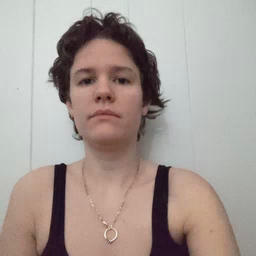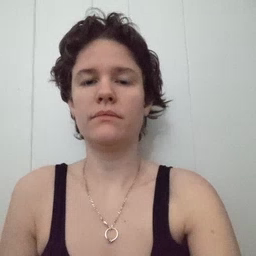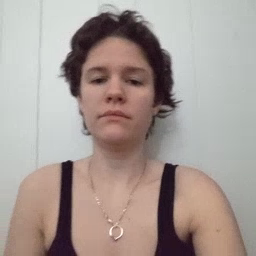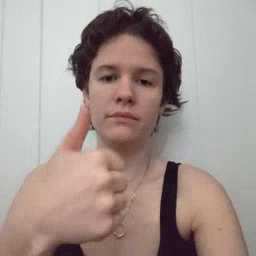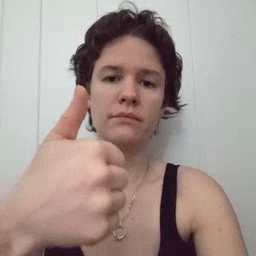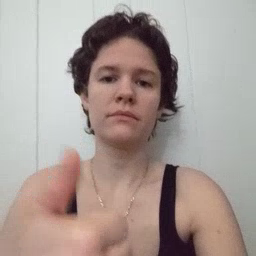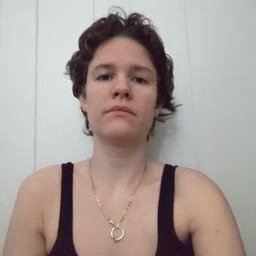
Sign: yourself